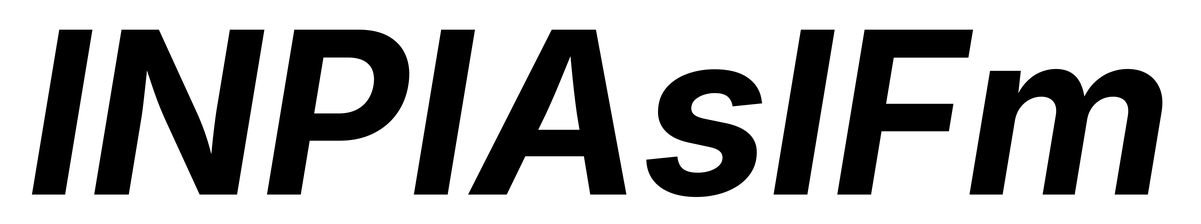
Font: Inter-Italic_Bold_Italic